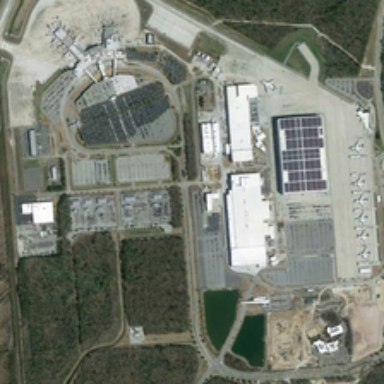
Some green trees are near a large piece of bareland .